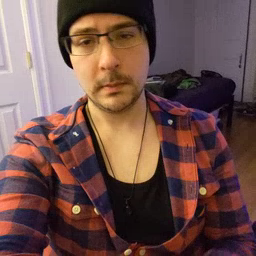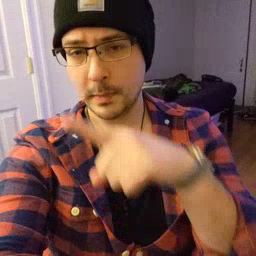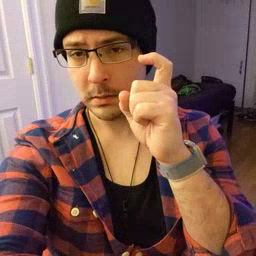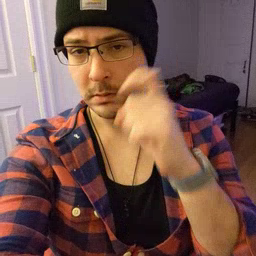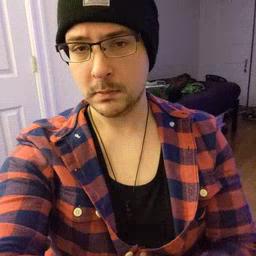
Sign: because